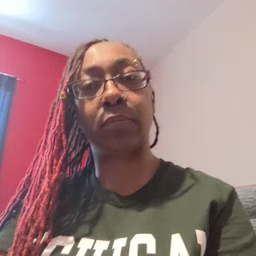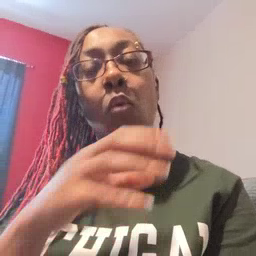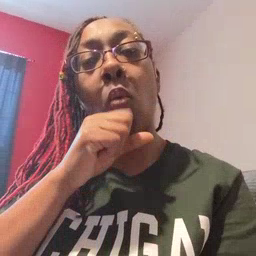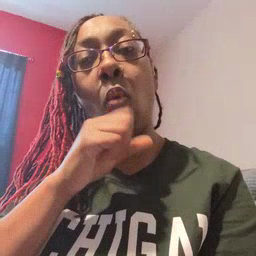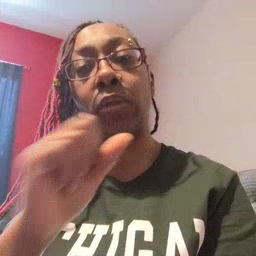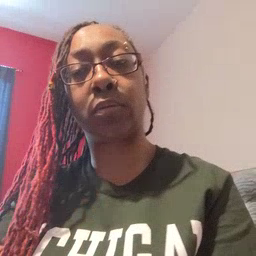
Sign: orange